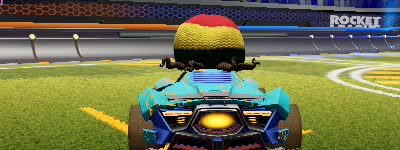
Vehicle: werewolf